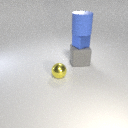
small blue metal cube below large blue rubber cylinder